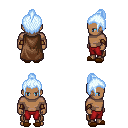
a pixel art fantasy rpg character, male body template, human, dark skin, brown cape, red pants, white cyan short topknot hairstyle, leather bracers, brown slippers, four views (front, back, left, right), 2x2 character sprite sheet, small pixel art, hard edges, no anti-aliasing